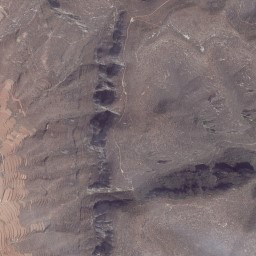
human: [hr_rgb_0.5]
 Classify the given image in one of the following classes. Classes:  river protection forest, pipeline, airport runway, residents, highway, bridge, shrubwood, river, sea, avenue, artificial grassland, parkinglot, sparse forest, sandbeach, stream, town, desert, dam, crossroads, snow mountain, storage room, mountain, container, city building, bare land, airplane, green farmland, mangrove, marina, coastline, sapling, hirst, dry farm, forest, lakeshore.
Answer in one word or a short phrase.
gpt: mountain